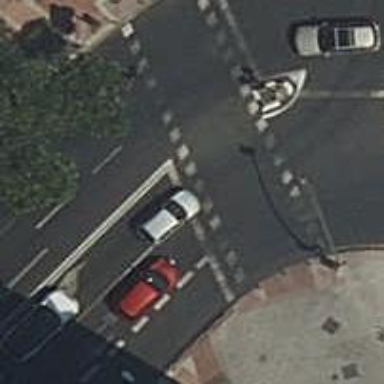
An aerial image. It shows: Road crossing with traffic signals.